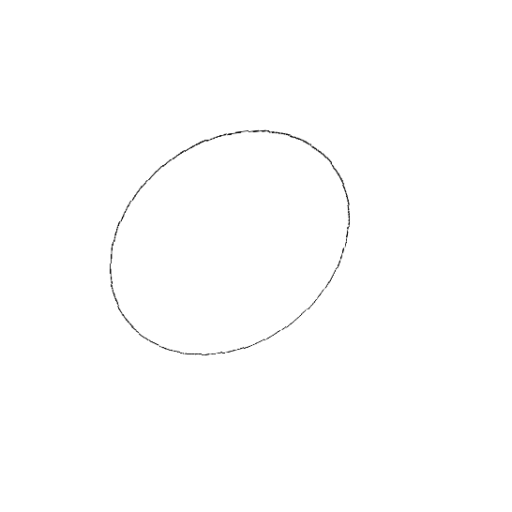
Crossing number: 0